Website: walmart
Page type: payment
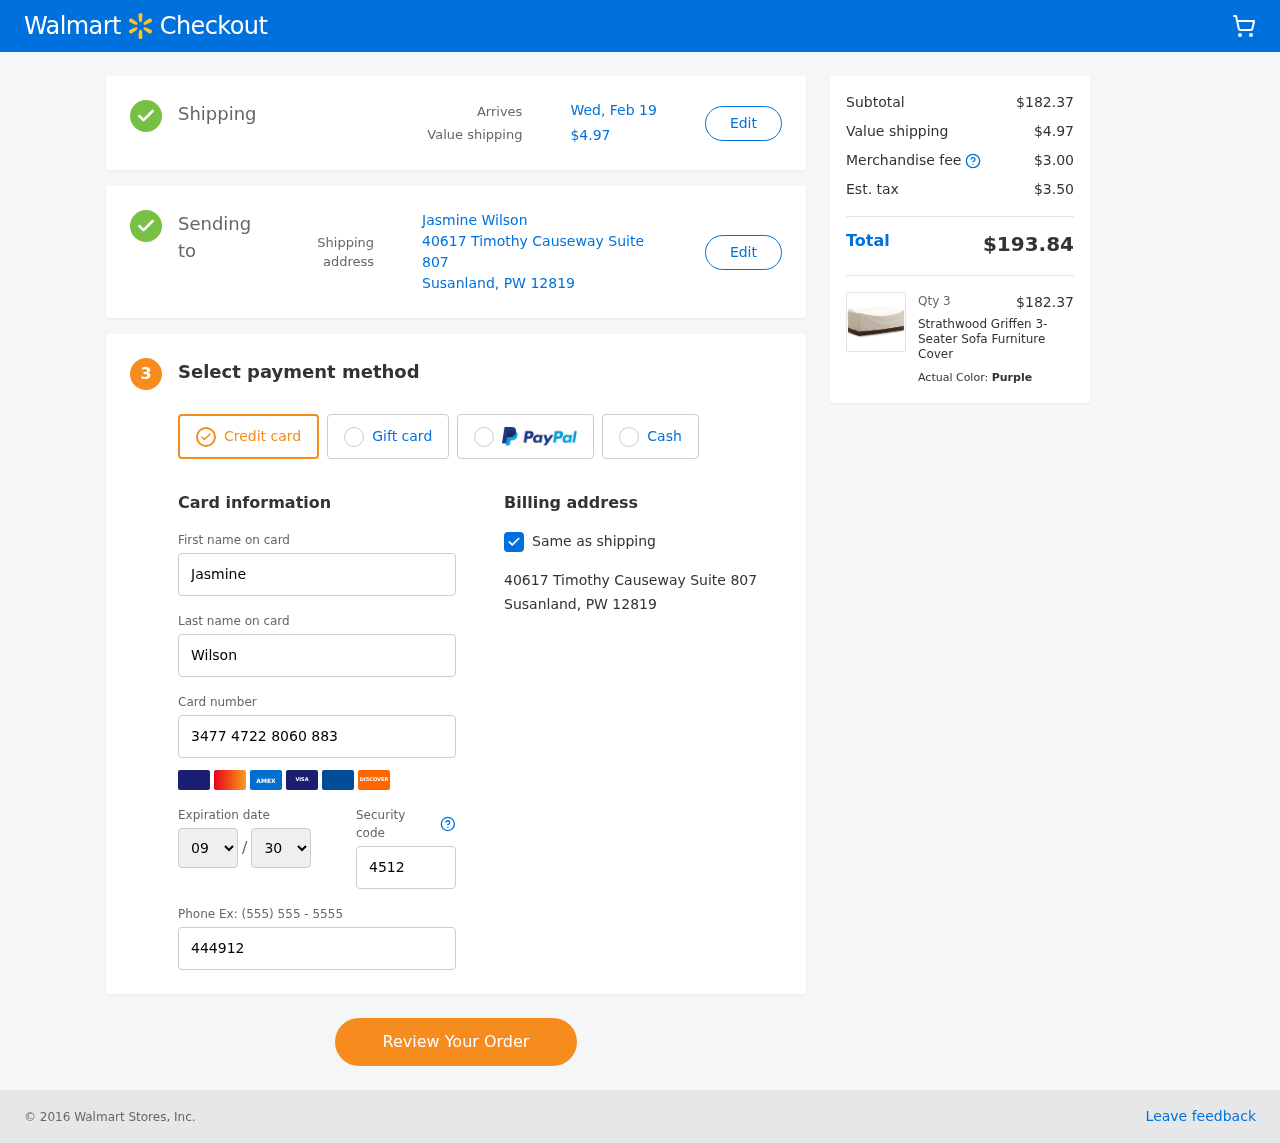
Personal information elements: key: PII_CARD_EXPIRY_MONTH
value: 09
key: PII_CARD_EXPIRY_YEAR
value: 30
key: PII_CITY_STATE_ZIP
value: Susanland, PW 12819
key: PII_FULLNAME
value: Jasmine Wilson
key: PII_STREET
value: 40617 Timothy Causeway Suite 807
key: PII_FIRSTNAME
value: Jasmine
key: PII_LASTNAME
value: Wilson
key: PII_CARD_NUMBER
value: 3477 4722 8060 883
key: PII_CARD_CVV
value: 4512
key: PII_PHONE
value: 4449128109
Product elements: key: PRODUCT1_NAME
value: Strathwood Griffen 3-Seater Sofa Furniture Cover
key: PRODUCT1_PRICE
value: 60.79
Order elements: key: ORDER_DELIVERY_DATE
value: Wed, Feb 19
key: ORDER_SHIPPING_COST
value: $4.97
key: ORDER_SUBTOTAL
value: $182.37
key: ORDER_MERCHANDISE_FEE
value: $3.00
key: ORDER_TAX
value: $3.50
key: ORDER_TOTAL
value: $193.84
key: ORDER_NUM_ITEMS
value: Qty 3